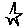
Label: star